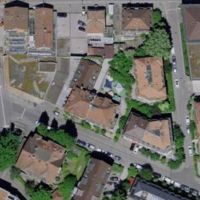
EUNIS habitat code: 54
Species observed at this site:
Symphoricarpos albus